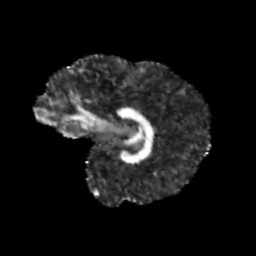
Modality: FA
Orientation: sagittal
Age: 11
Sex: female
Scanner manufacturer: siemens
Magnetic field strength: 3 T
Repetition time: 3.8 s
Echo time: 0.07 s